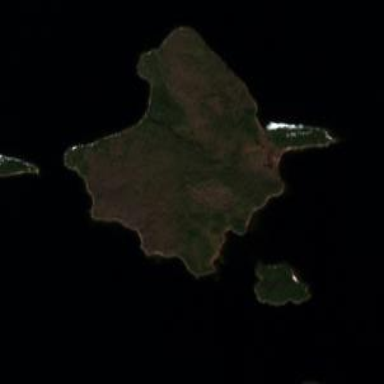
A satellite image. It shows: Island.